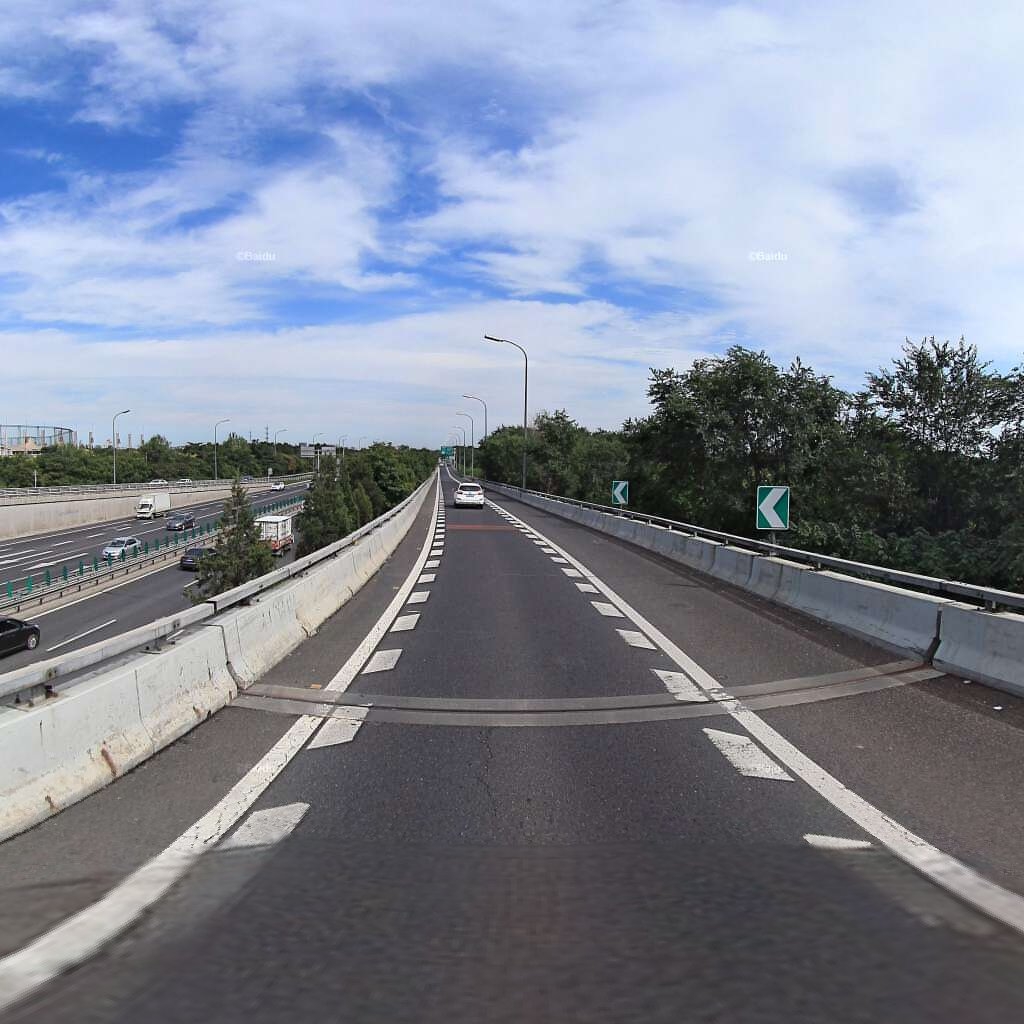
Region: Haidian
Road damage annotations: longitudinal crack